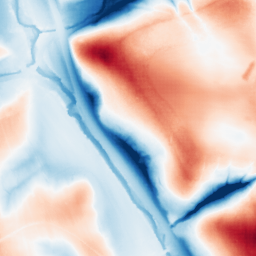
Category: edge_preserving
Decomposition family: guided
Decomposition parameters: radius: 32
eps: 0.1
Upsampling method: sinc_hamming
Upsampling parameters: scale: 8
kernel_size: 16
Upsampling scale: 8